Question: We are planning on implementing our new software application as shown below.
Does this architecture look fit for purpose?
- - - - -
- We have tried WCF NetPeerTcpBinding (i.e P2P) but it does not support
request-reply operations.- We have tried WCF Duplex but with the requirements listed above in the items to note section we would end up with a client and server at both ends anyway.

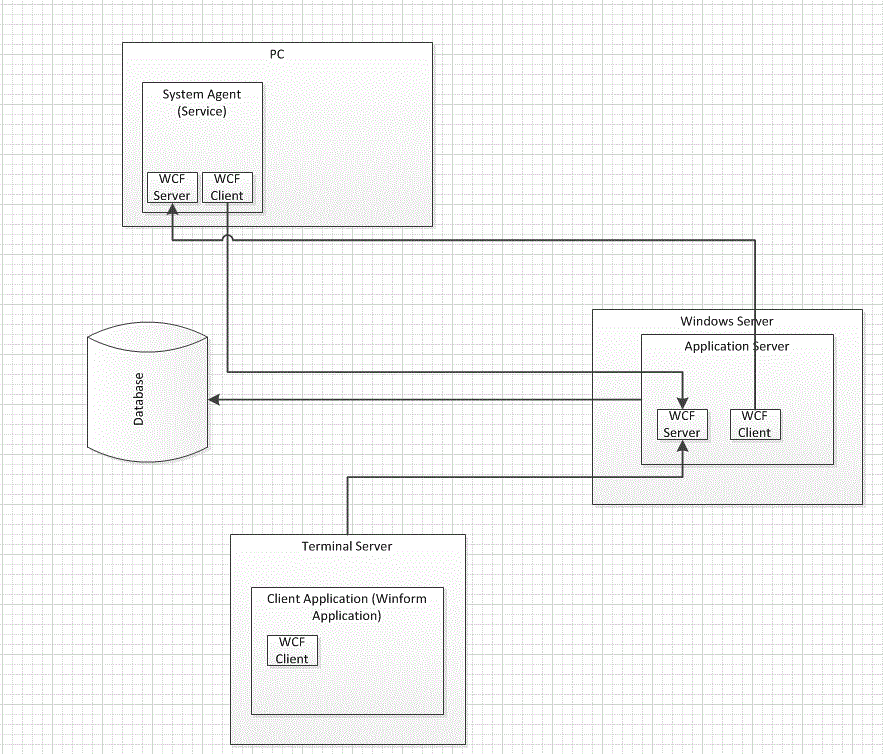
Answer: Well I apologize but I basically disagree with your architecture.
- WCF is not designed or suited for anything other than a request-response communication.
Its full duplex ability will not enable your server side to issue communication to a specific client unless that client already issued a connection to the server.
That means that in order to achieve a prestigious online full duplex communication with all your clients - all your clients must maintain an open port to the server.- Having a dual client and server per PC in order to achieve an online full duplex is a step forward as it will solve the issue of keeping a port open per client however it has downsides in terms of security as it means that the specific PC is open to receive multiple connection requests. Another issue can occur with deadly reentrancies if you not careful. So, basically you will be saving 'ports' in exchange for architecture
maintainability and fitness to your solution.
So if you are targeting a deployment of around 200-300 PC's your architecture will hold but if you are targeting a larger deployment of thousands of PC's - it will not hold.